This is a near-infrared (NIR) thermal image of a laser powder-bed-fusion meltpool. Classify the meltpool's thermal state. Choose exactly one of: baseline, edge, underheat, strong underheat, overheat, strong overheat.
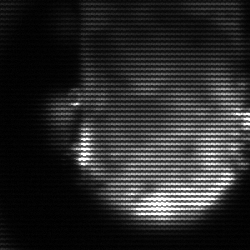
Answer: baseline